Question: I am trying to remove these tablecells which I am not using but don't know how. I already specified how many cells I want but these unwanted one keep showing, like so;
'''
- (NSInteger)tableView:(UITableView *)tableView numberOfRowsInSection:(NSInteger)section
{
return 3;
}
'''

anyone know how to solve this? thanks in advance
'''
- (UIView *)tableView:(UITableView *)tableView viewForFooterInSection:(NSInteger)section {
if ([self numberOfSectionsInTableView:tableView] == (section+1))
{
return [UIView new];
}
return nil;
'''
but to no avail as i get a sigabrt error..why is that ?
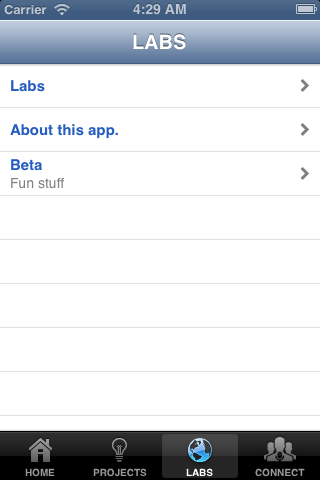
Answer: I personally solved it using :
'''
- (CGFloat)tableView:(UITableView *)tableView heightForFooterInSection:(NSInteger)section {
return 0.1;
}
'''
Instead of 'viewForFooterInSection:'.